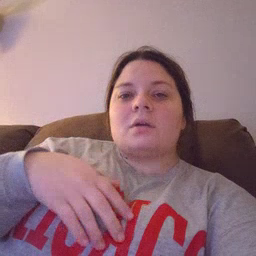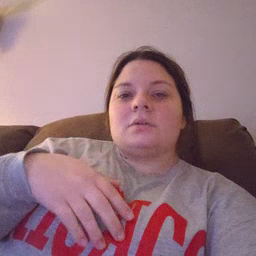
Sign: find